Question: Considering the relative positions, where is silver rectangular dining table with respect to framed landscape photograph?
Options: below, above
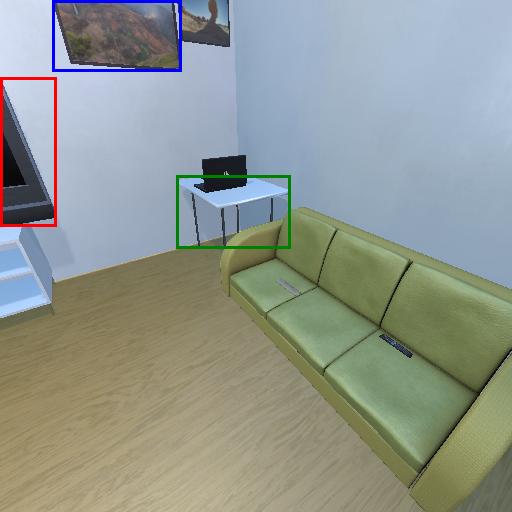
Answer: below